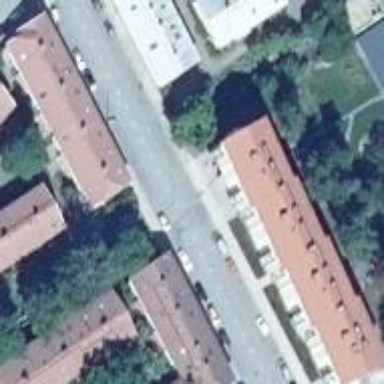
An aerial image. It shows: Charming apartment building with gabled roof made of eternit. The building is painted yellow with orange roof.